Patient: sex F, age 33
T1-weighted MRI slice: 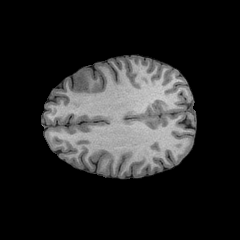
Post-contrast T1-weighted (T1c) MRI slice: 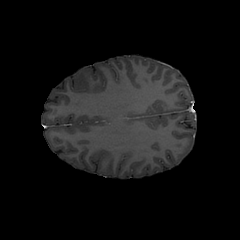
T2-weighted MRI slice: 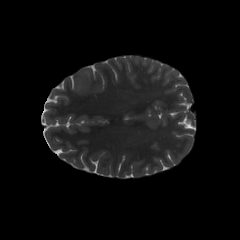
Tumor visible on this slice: yes
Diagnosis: Astrocytoma, IDH-mutant
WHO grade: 2